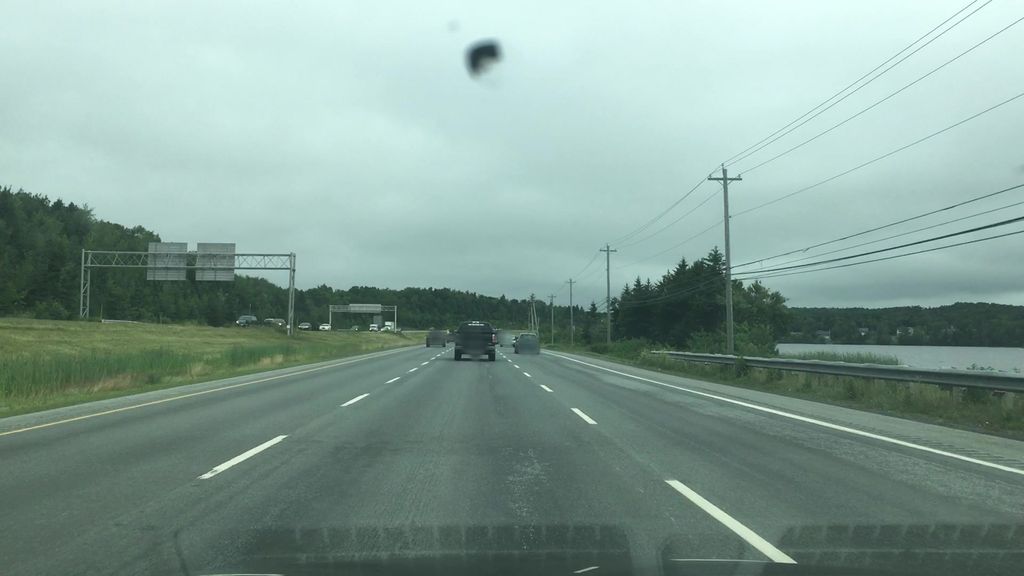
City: halifax